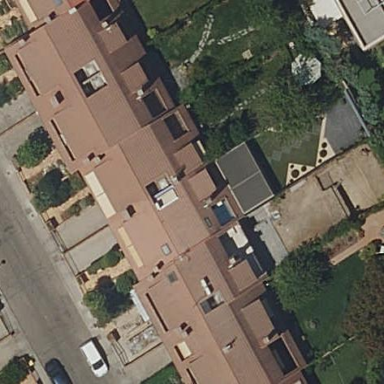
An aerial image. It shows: Terrace building.